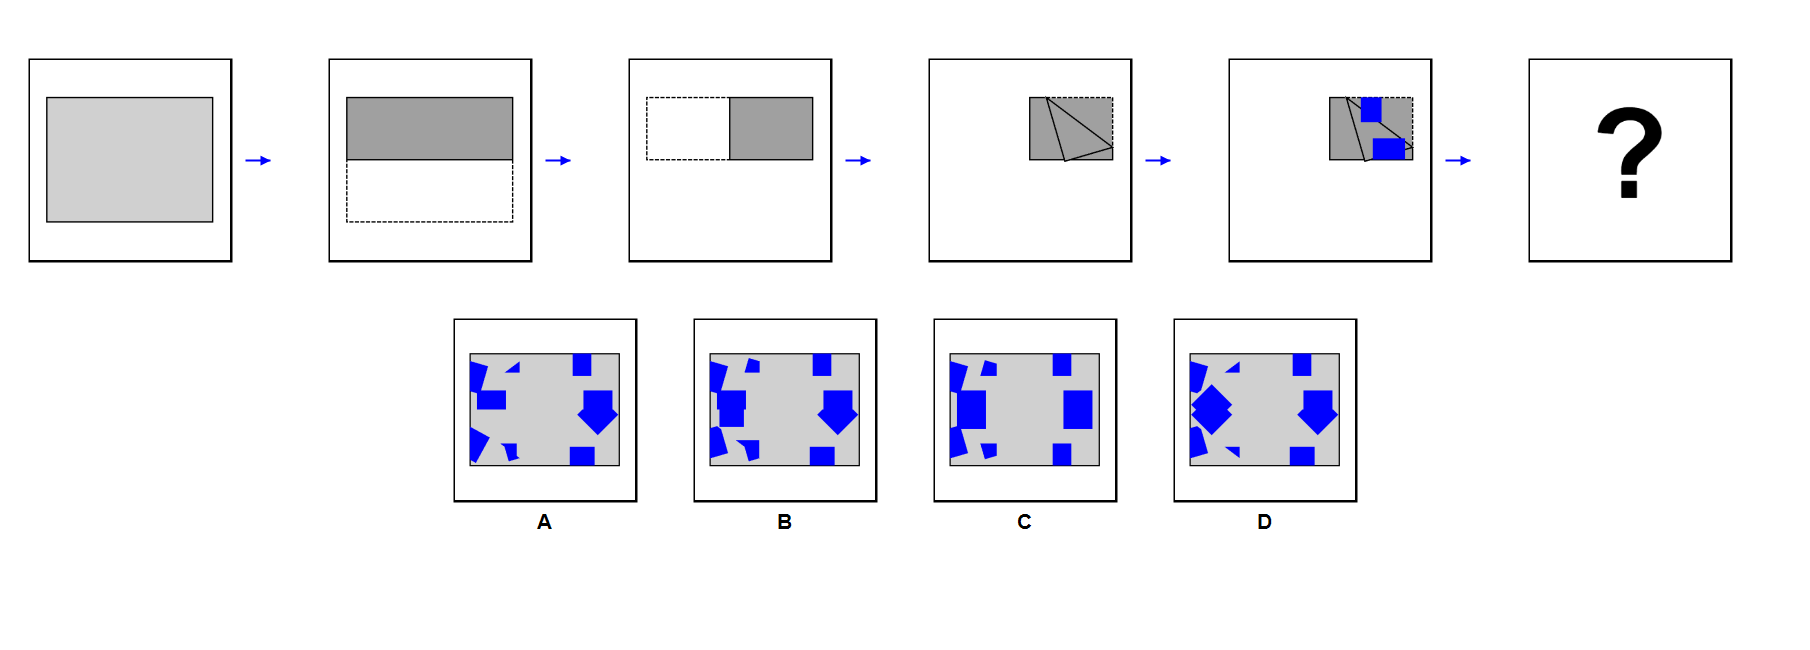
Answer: C